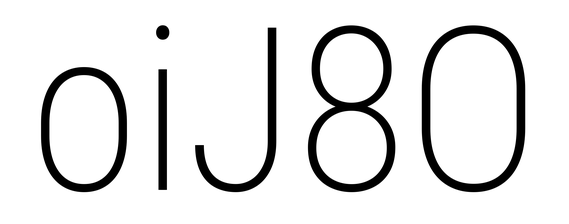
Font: Roboto_Condensed_ExtraLight